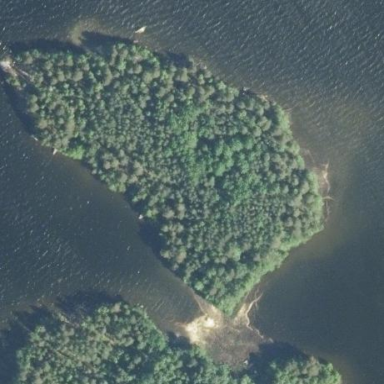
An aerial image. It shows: Island.